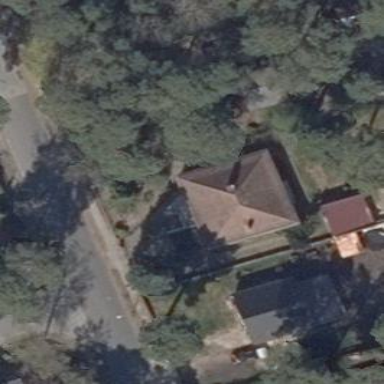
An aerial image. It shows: Detached building with hipped roof in orientation along.